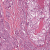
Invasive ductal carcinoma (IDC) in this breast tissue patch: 1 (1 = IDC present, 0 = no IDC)